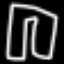
Label: pants